Aerial crown-view tile of a tropical tree (Barro Colorado Island, Panama), acquired 20250512:
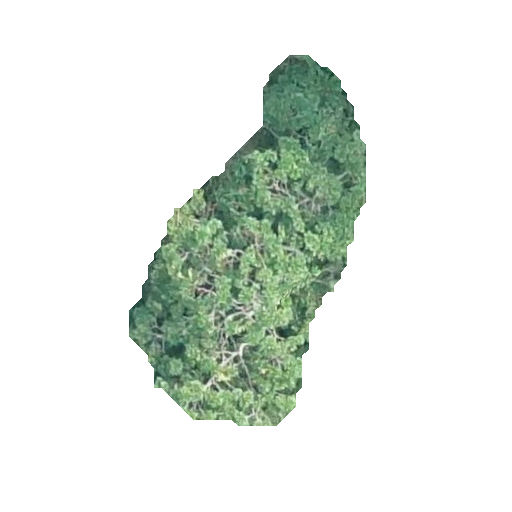
Species: Simarouba amara
GBIF accepted scientific name: Simarouba amara
Crown area: 76.112 m²